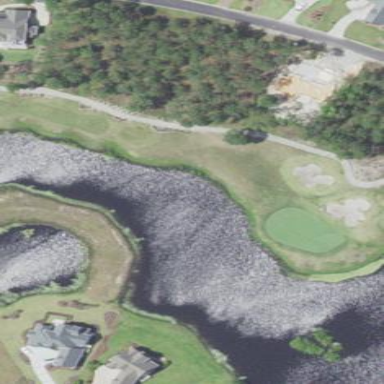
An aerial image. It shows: Scenic golf fairway.